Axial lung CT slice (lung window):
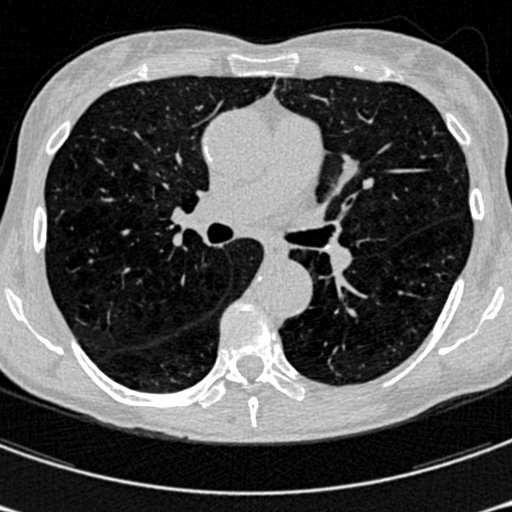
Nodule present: no